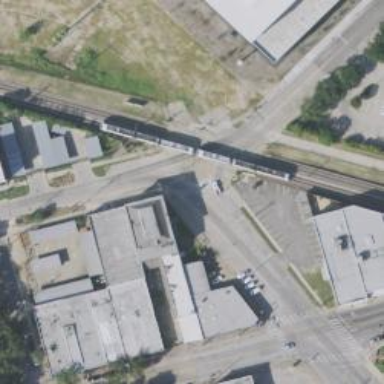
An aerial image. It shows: Railway crossing.